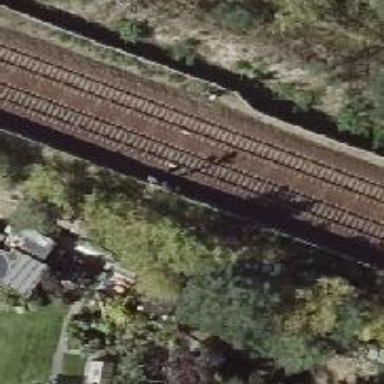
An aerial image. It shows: Railway signal.